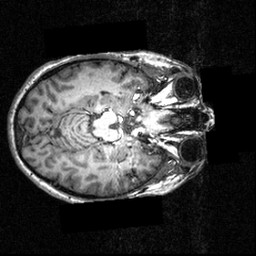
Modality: T1w
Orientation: axial
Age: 25
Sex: female
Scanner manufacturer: siemens
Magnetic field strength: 3.951 T
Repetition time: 1.5 s
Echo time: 0.00335 s